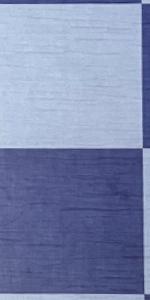
Label: Empty